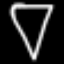
Label: diamond